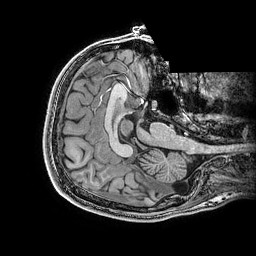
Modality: T1w
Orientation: axial
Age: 19
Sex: male
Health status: healthy